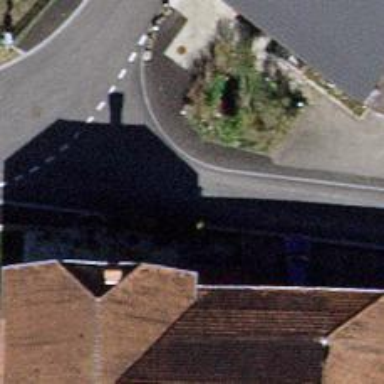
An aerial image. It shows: Residential road with grade 3 track type.